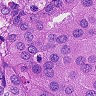
Metastatic tissue present: yes